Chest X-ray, PA view. Patient: 59 years old, sex M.
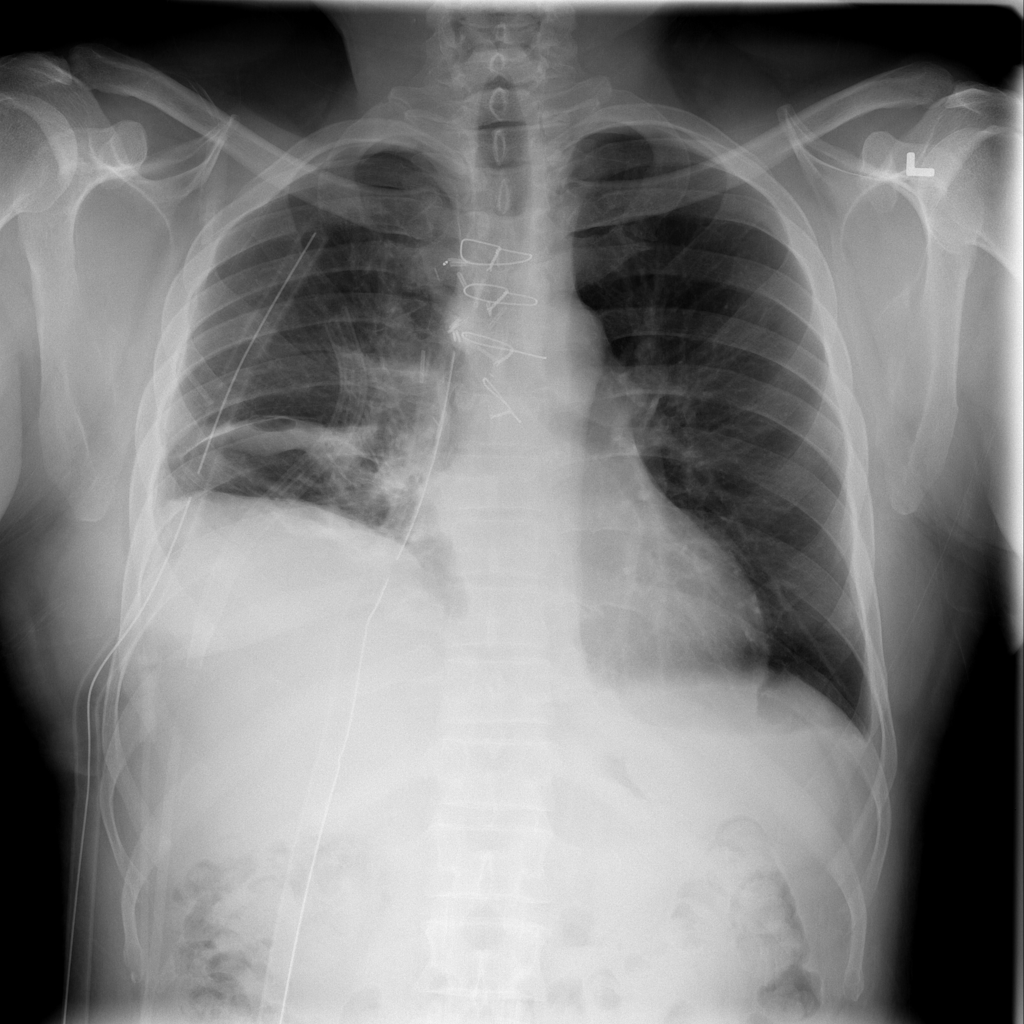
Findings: Effusion